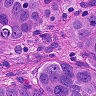
Metastatic tissue present: yes